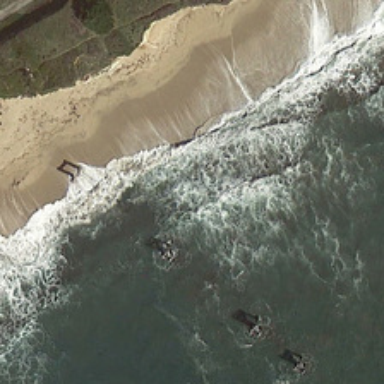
A beach is between an ocean with white waves and some green plants .